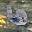
Label: 6